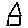
Label: house